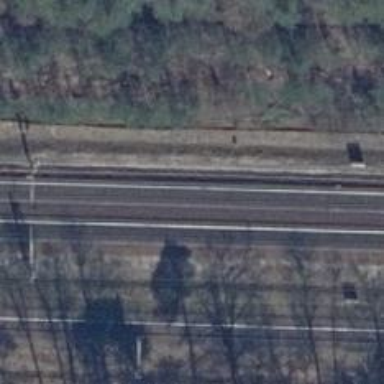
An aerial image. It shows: Rail track with contact lines for electrification. The railway is ballastless.